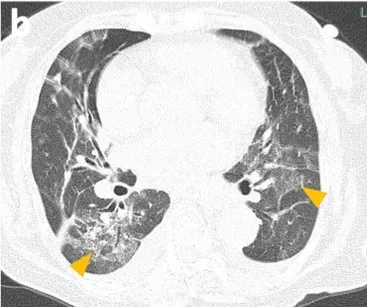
(a-d) Chest CT images of the patient on admission showing diffuse, unevenly distributed ground-glass opacities throughout both lungs (arrowheads).
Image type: radiology (ct)